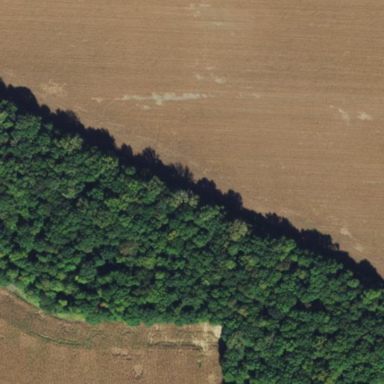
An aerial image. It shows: Deciduous woodland area.